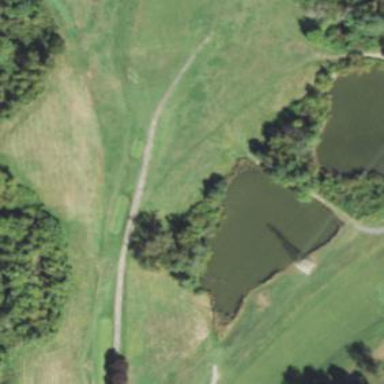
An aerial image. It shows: Water hazard on golf course. The hazard is natural water feature.